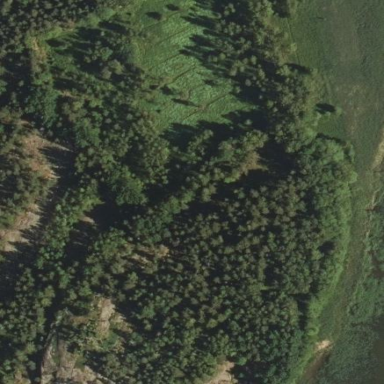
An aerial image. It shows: Forest area.